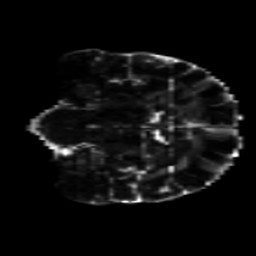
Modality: T2w
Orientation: coronal
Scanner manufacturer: siemens
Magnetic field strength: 7 T
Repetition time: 7.5 s
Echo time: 0.11 s